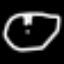
Label: clock